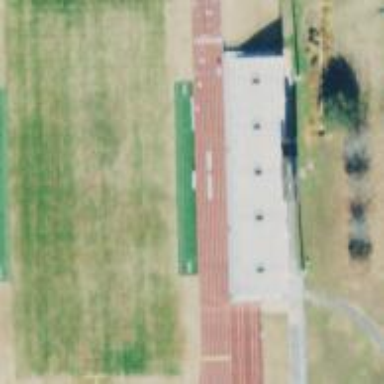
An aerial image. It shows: American football pitch for leisure and sport activities.